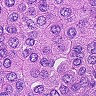
Metastatic tissue present: yes